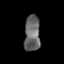
Tissue: prostate
Cell type: T cells
Senescence score: 0.3295
Nuclear area (px): 546
Mean DAPI intensity: 103.368